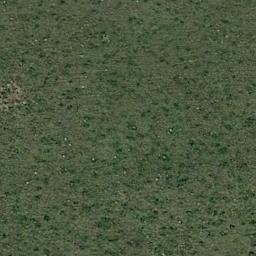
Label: meadow